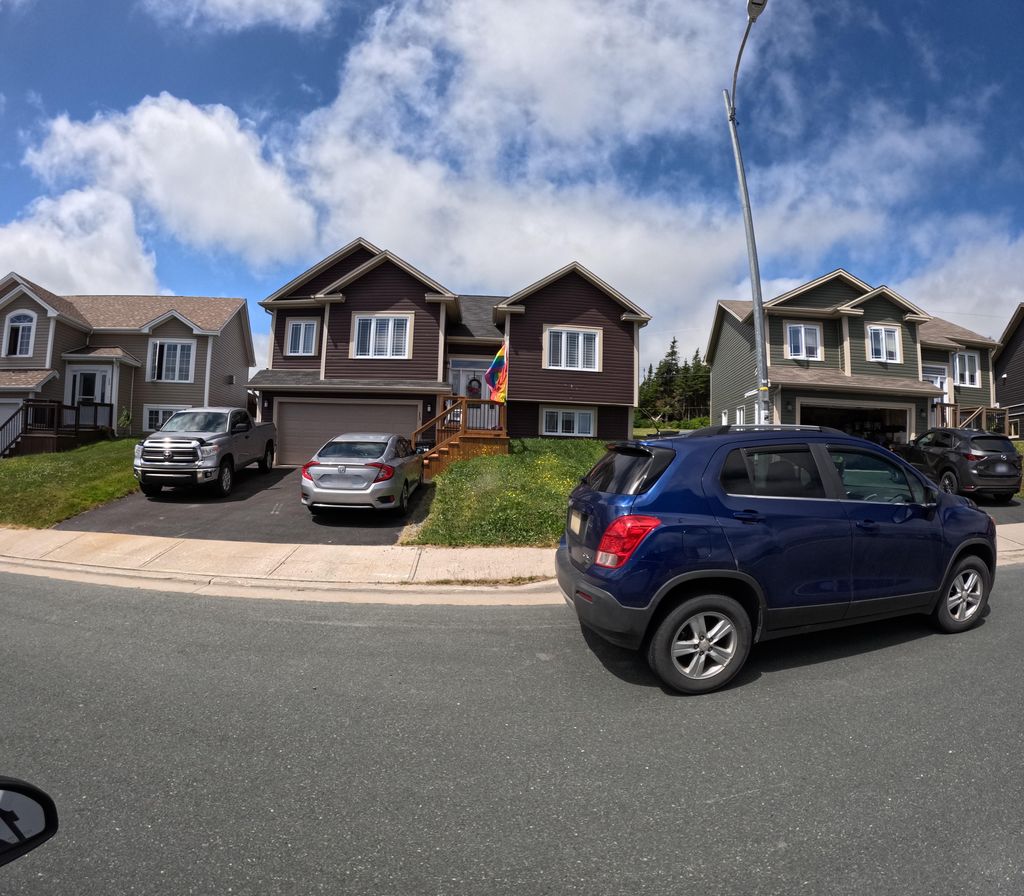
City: st_johns